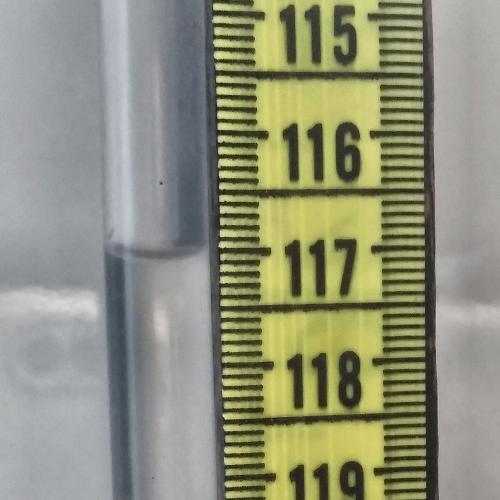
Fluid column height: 117.0 cm